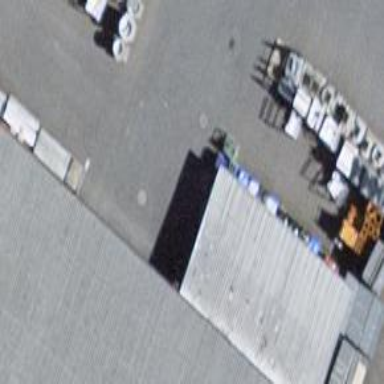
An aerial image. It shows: View of roof of building.